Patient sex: M
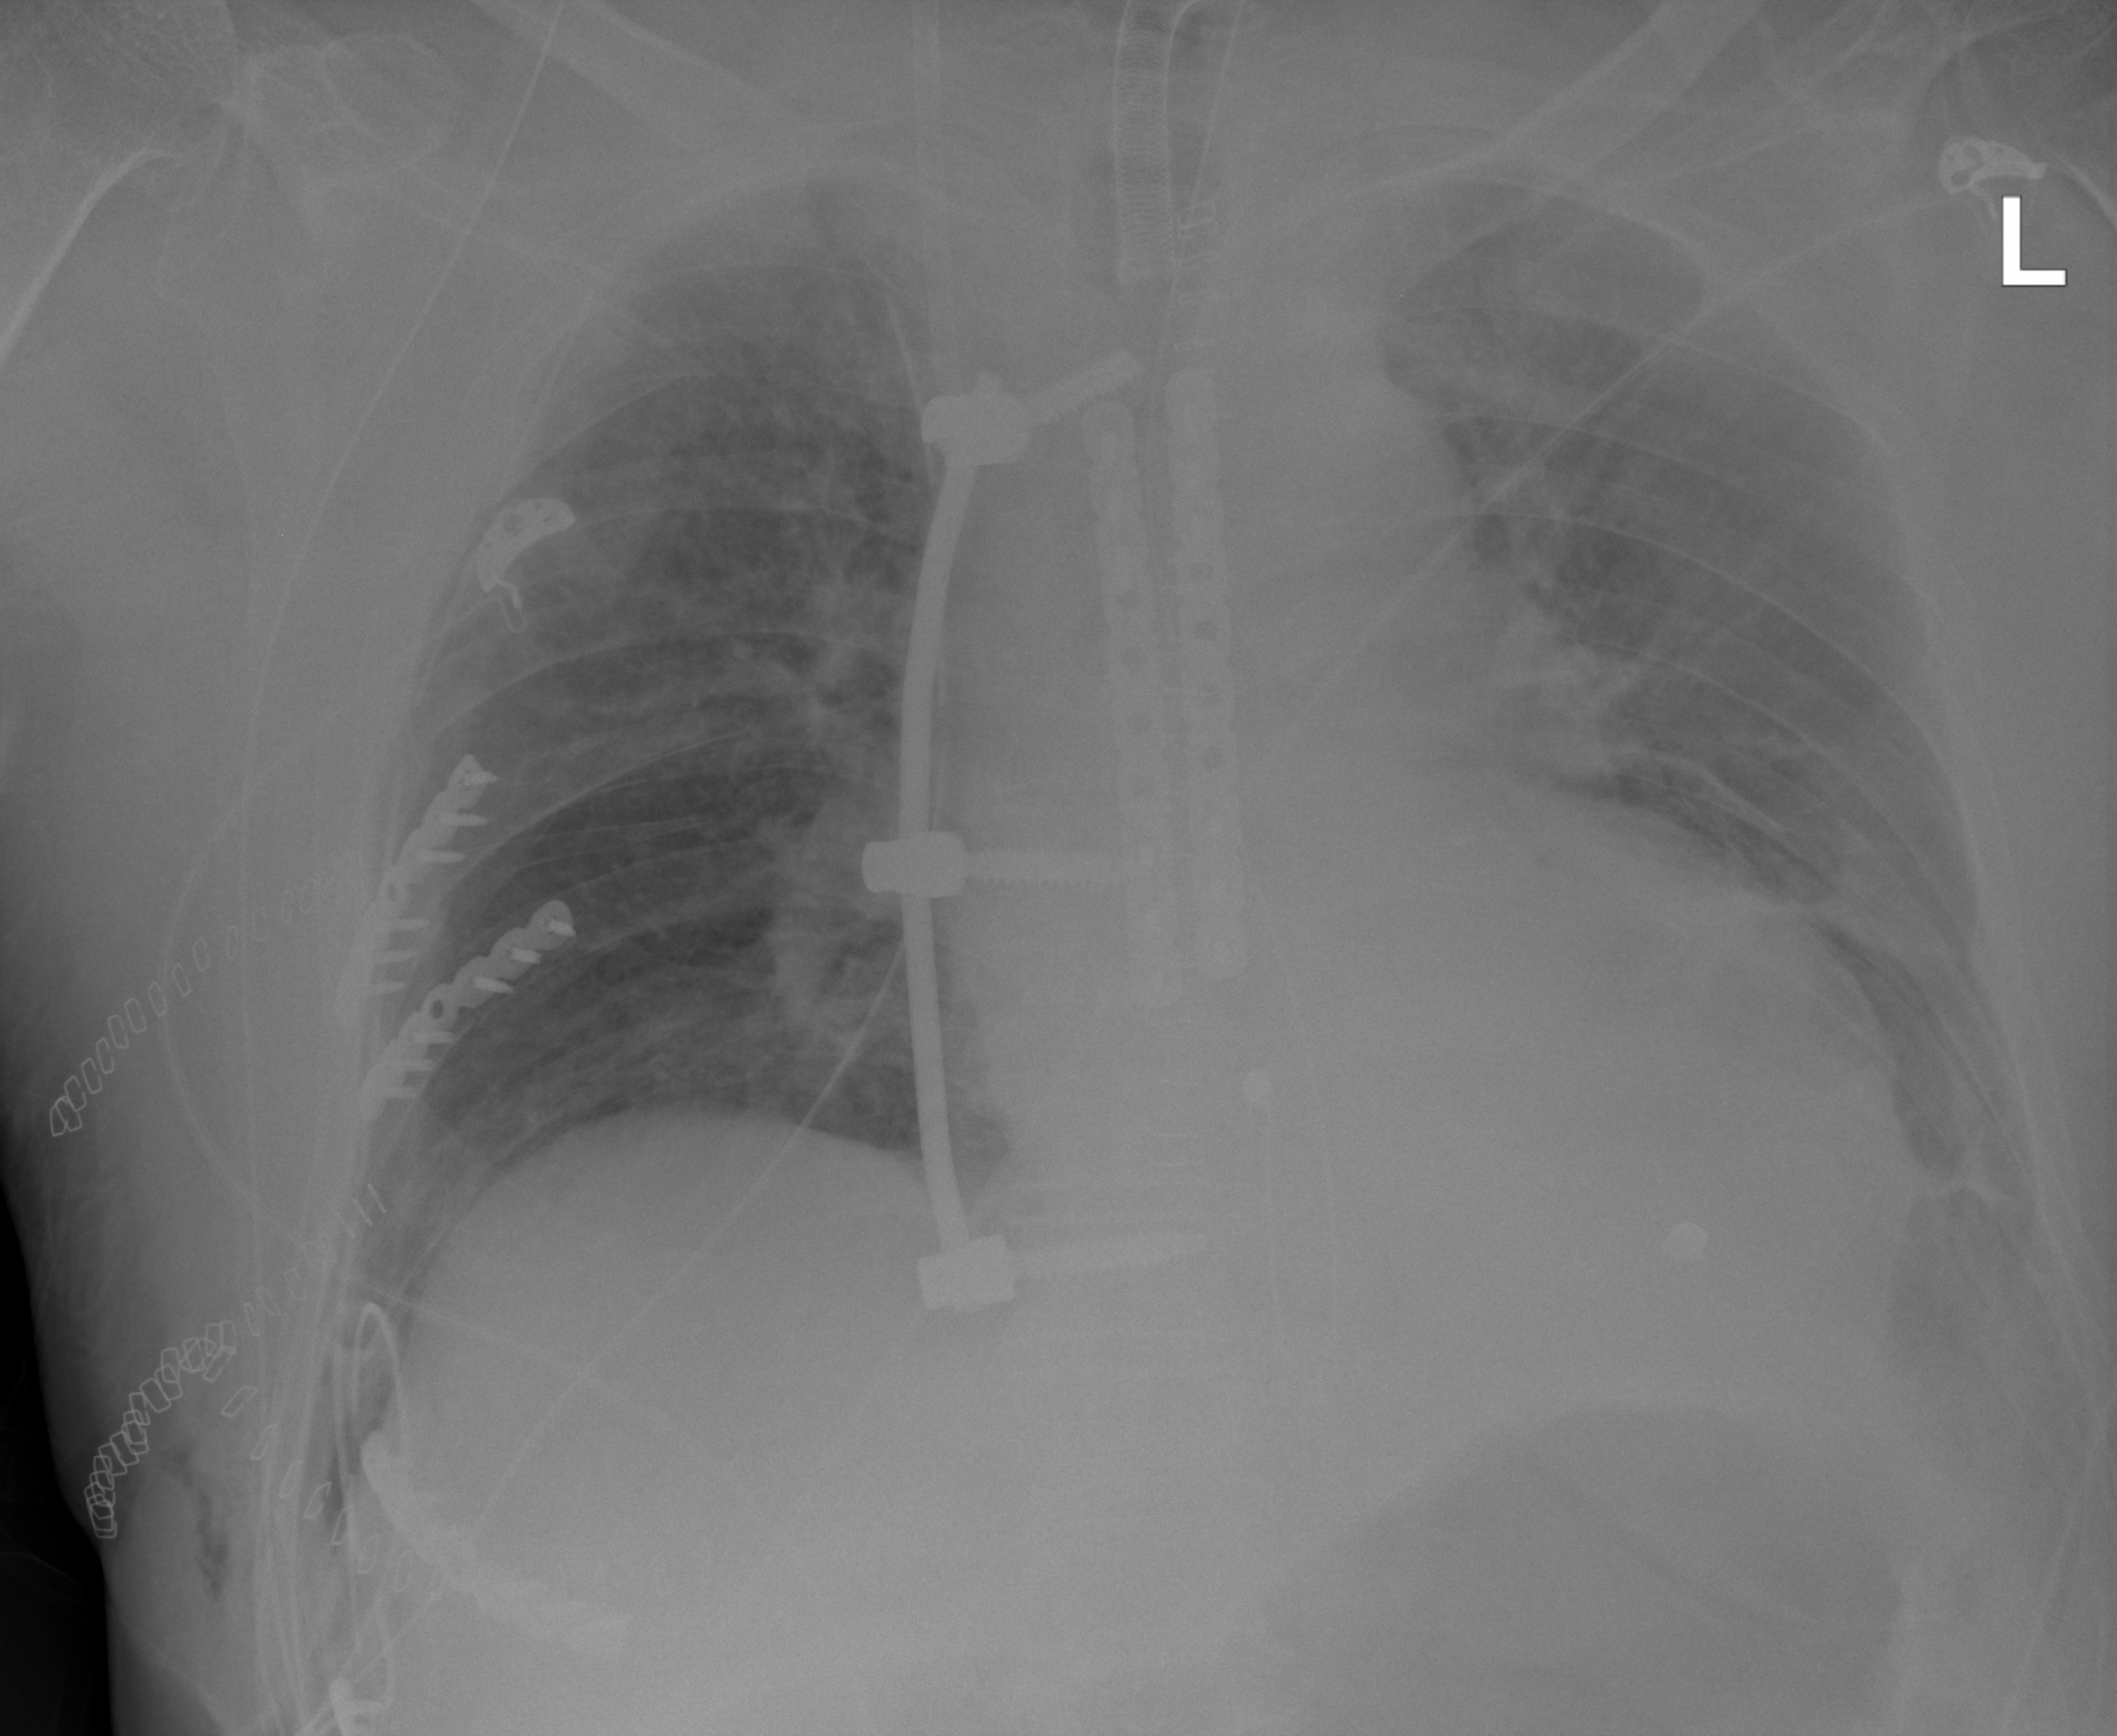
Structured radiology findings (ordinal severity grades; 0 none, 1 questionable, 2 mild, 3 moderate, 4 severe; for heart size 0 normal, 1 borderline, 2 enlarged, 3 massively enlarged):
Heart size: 2
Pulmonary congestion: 2
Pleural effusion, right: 0
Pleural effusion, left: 2
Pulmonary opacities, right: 0
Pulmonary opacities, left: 0
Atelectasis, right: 0
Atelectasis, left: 2